Field crop: maize
Growth stage: 1
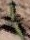
Species: atriplex